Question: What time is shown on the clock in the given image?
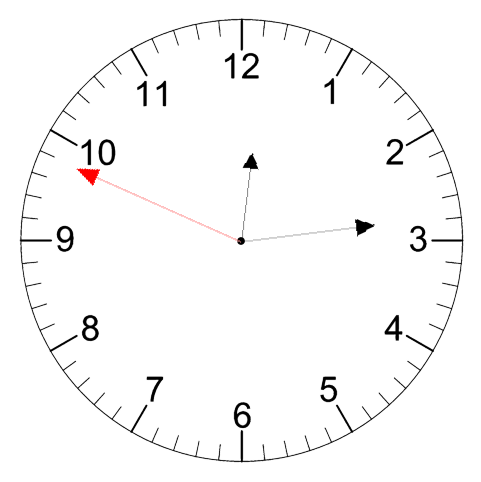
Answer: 12:13:49